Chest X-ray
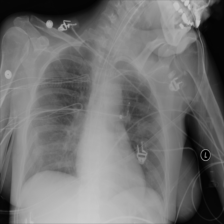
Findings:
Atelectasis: negative
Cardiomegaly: negative
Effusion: negative
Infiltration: negative
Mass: negative
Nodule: negative
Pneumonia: negative
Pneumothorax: negative
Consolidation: negative
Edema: negative
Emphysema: negative
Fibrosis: negative
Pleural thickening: negative
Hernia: negative